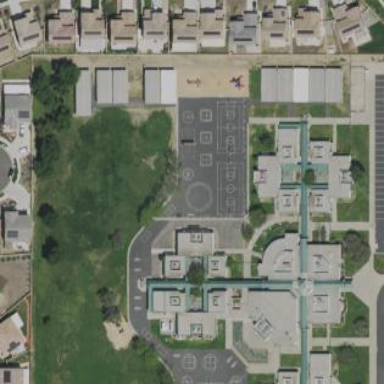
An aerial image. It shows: Asphalt schoolyard.